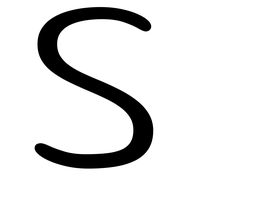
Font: Gluten_ExtraLight